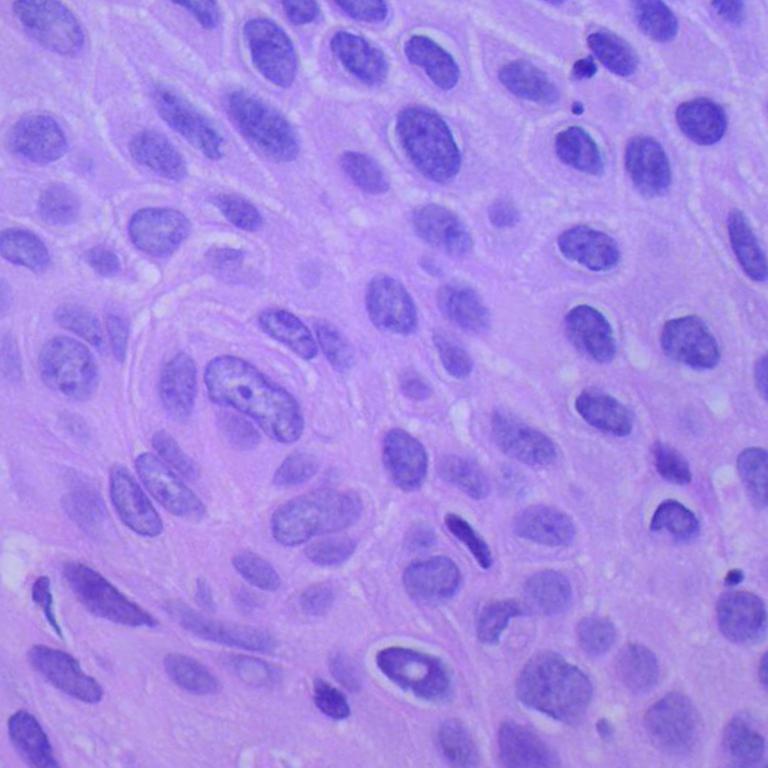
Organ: lung
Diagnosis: squamous carcinomas